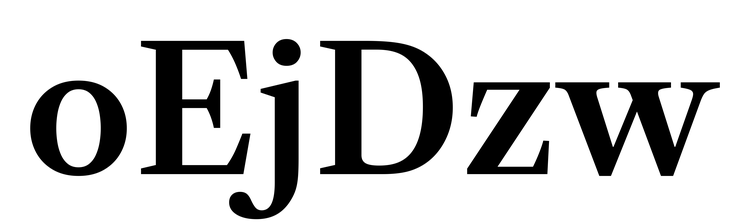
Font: LibreCaslonText_SemiBold